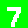
Digit: 7